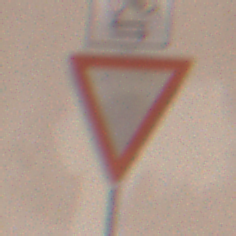
Verkehrszeichen: VorfahrtGewaehren
Zusatzzeichen oben: RichtungsangabeDurchPfeile9
Umgebung: Outdoor, Urban
Tageszeit: Midday
Wetter: PartlyCloudy
Licht: Natural
Jahreszeit: NotSpecified
Kontrast: MediumContrast